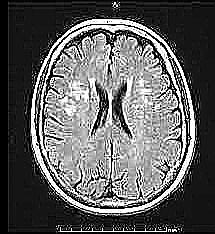
Label: notumor